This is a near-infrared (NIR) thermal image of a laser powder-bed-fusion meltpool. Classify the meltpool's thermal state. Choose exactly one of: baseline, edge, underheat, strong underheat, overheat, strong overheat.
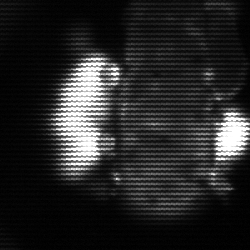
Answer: strong underheat